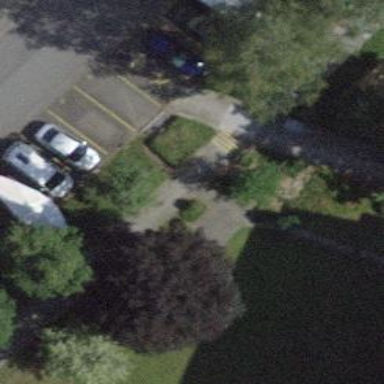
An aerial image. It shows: Set of steps on the road.